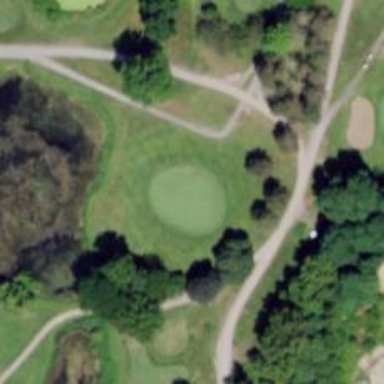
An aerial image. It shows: View of golf hole.